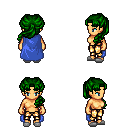
a pixel art fantasy rpg character, female body template, human, tanned skin, blue cape, gold greaves, green princess hairstyle, white slippers, four views (front, back, left, right), 2x2 character sprite sheet, small pixel art, hard edges, no anti-aliasing